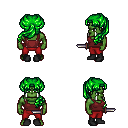
a pixel art fantasy rpg character, male body template, orc, green skin, maroon pirate shirt, red pants, green princess hairstyle, black shoes, dagger, four views (front, back, left, right), 2x2 character sprite sheet, small pixel art, hard edges, no anti-aliasing